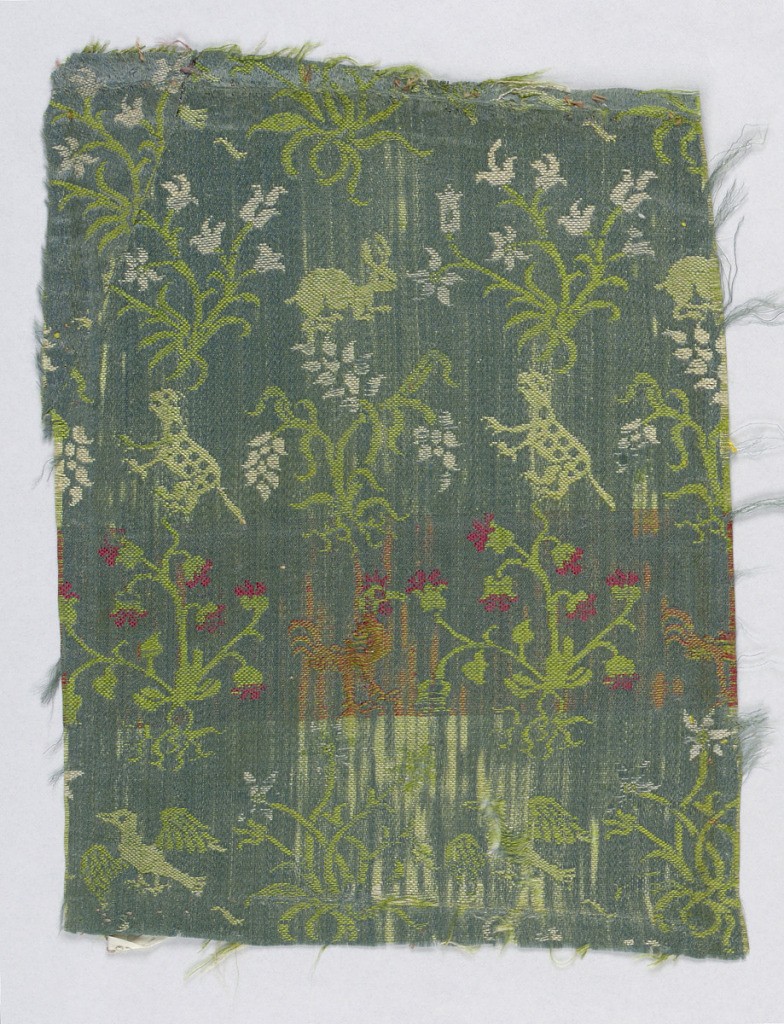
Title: Fragment
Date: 17th century
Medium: silk Technique: 7&1 satin patterned by complementary wefts
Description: Small animals, plants and birds on a blue background.